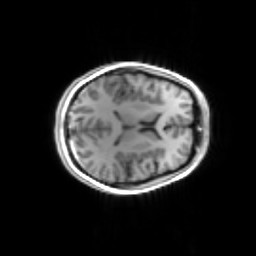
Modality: inplaneT1
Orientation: axial
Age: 22
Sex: female
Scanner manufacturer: siemens
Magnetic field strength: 3 T
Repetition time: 1.2 s
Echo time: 0.00251 s